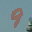
Label: 9